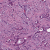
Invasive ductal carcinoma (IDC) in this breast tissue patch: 1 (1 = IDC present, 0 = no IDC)